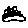
Label: cat